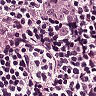
Metastatic tissue present: yes